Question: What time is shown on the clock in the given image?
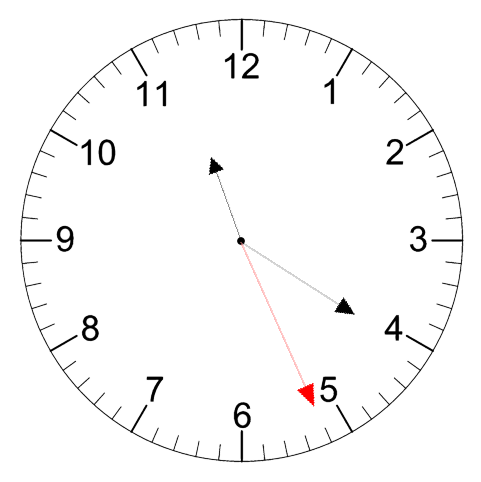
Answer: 11:20:26